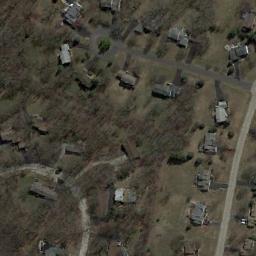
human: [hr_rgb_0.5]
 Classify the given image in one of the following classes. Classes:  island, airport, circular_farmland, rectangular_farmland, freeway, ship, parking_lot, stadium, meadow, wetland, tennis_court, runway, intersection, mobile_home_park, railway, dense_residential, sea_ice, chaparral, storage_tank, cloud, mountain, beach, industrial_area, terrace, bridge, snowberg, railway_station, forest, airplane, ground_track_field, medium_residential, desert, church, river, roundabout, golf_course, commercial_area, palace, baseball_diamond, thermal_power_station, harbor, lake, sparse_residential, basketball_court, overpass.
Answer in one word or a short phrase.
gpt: medium_residential